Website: apple-inc
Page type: customer-info-address
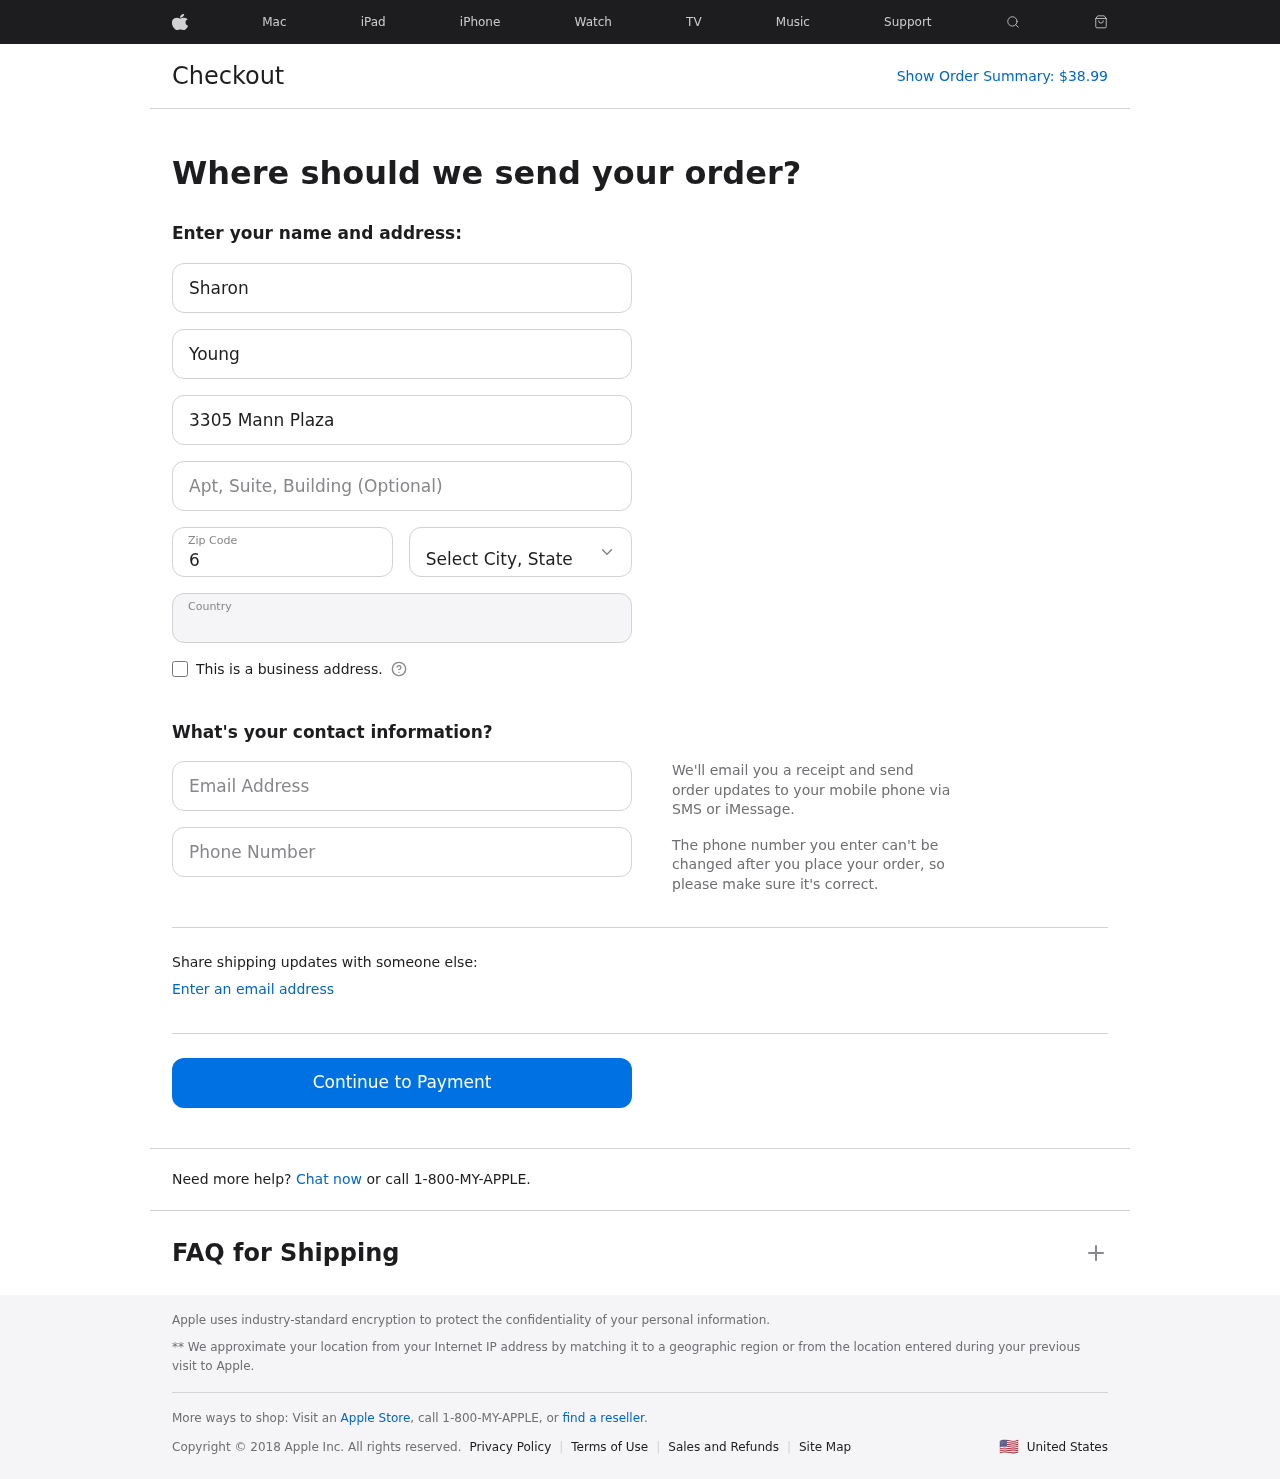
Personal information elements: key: PII_CITY_STATE
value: Lucaston, NM
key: PII_COUNTRY
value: United States
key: PII_EMAIL
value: sharon_young@gmail.com
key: PII_FIRSTNAME
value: Sharon
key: PII_LASTNAME
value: Young
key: PII_PHONE
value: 4284960876
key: PII_POSTCODE
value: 63245
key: PII_STREET
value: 3305 Mann Plaza
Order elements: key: ORDER_TOTAL
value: $38.99